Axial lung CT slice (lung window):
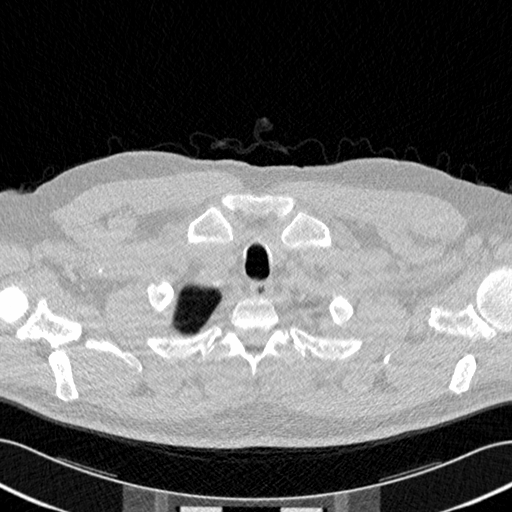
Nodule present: no